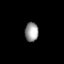
Tissue: prostate
Cell type: T cells
Senescence score: 0.802
Nuclear area (px): 251
Mean DAPI intensity: 155.614